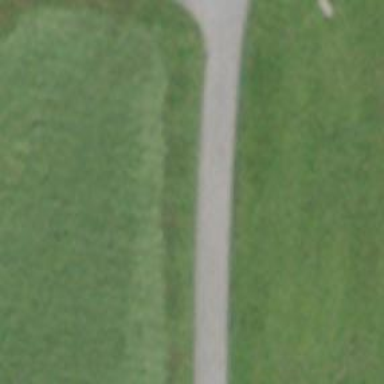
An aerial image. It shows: Well-maintained track road of grade 1.